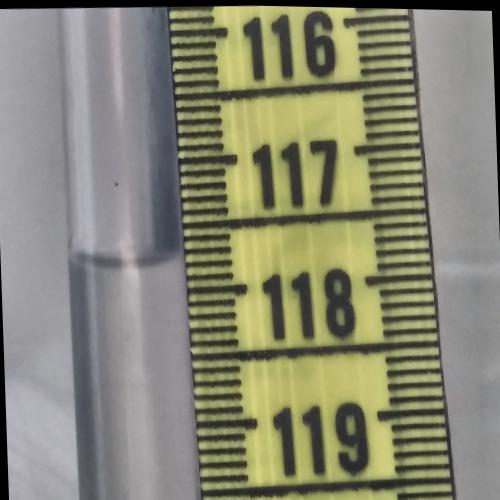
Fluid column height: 117.7 cm